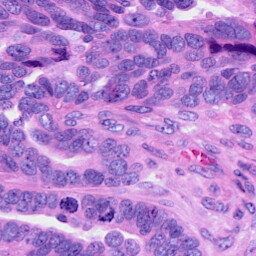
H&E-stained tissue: Ovarian